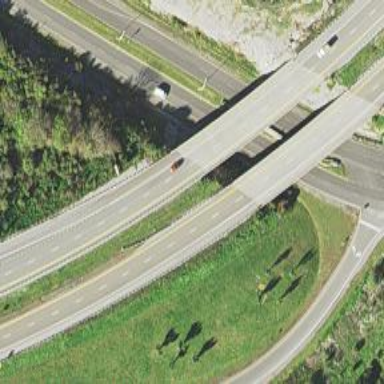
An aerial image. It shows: Motorway bridge.